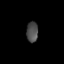
Tissue: lung
Cell type: Epithelial cells
Senescence score: 0.2111
Nuclear area (px): 229
Mean DAPI intensity: 76.175